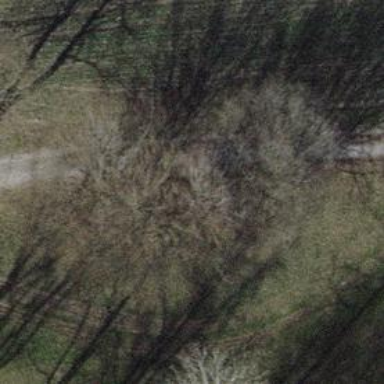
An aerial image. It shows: Pipeline marker.